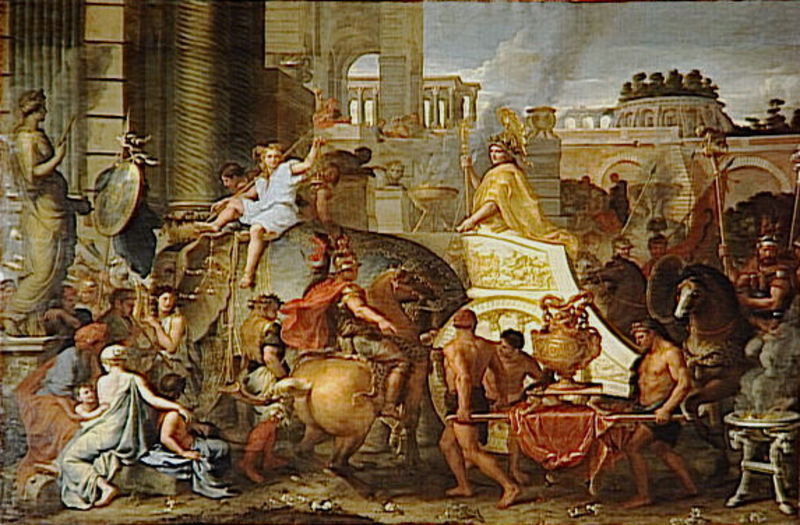
Titel: Entrée d'Alexandre dans Babylone, Der Einzug Alexander des Großen in Babylon
Künstler: Charles Le Brun
Standort: Paris
Institution: Musée du Louvre
Schlagwörter: blau, dunkel, feuer, gemälde, held, himmel, mann, nackt, umhang, weiß, wolken, frauen, gelb, menschen, ocker, sitzen, stadt, ausschnitt, braun, frankreich, frau, hell, männer, orange, schwarz, szene, säule, säulen, tisch, tische, gebäude, rot, tier, tiere, tuch, beige, fest, architektur, barock, diener, geschichte, historie, mensch, schale, stehen, tragen, rauch, gold, gewänder, kind, klassizismus, kinder, pferd, pferde, reiter, amphore, chaos, skulptur, statue, vase, schweif, bogen, fahnen, fahne, laufen, trage, zug, mauer, kutsche, platz, figuren, hafen, wagen, brand, krieg, treppe, historienbild, kaiser, lanze, soldaten, detail, bögen, schild, gefäß, antike, flamme, burg, orient, palast, brennen, flammen, schilder, soldat, helm, herrscher, lorbeer, göttin, ritter, rüstung, rom, römer, tore, triumph, helme, statuen, beute, mauern, ross, antik, griechen, götter, gefangene, olymp, krieger, empfang, griechenland, historismus, venus, lanzen, prozession, tempel, opfer, speer, speere, flaggen, parade, streitwagen, rösser, jubel, amphora, helden, träger, dreifuss, sieger, triumphzug, sklaven, festzug, akademie, schatz, antikisch, forum, athen, athena, staue, tempelanlage, elefant, säulengang, trophäe, justitia, pferdewagen, trophäen, rus, rüstungen, paläste, triumpf, elephant, einzug, siegeszug, sänfte, triumpfzug, kriegsbeute, schätze, tusnelda, kutsch, alexander, gaben, triumphwagen, aphrodite, heldin, ghell, le brun, pferdewägen, plast, räuchergefäss, räucherschalen, siegesparade, tragbahre, kriegsherr, temperlanlage